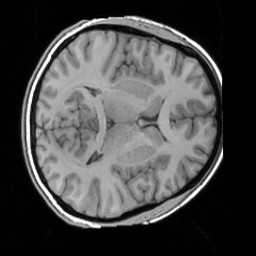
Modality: T1w
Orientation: axial
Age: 22
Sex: female
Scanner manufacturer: siemens
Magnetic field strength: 3 T
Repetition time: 1.63 s
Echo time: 0.00311 s